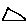
Label: triangle